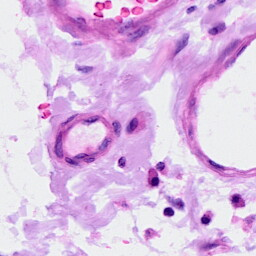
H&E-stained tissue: Ovarian